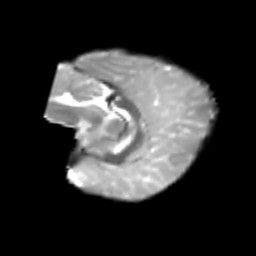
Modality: T2w
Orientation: sagittal
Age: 6
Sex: female
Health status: healthy